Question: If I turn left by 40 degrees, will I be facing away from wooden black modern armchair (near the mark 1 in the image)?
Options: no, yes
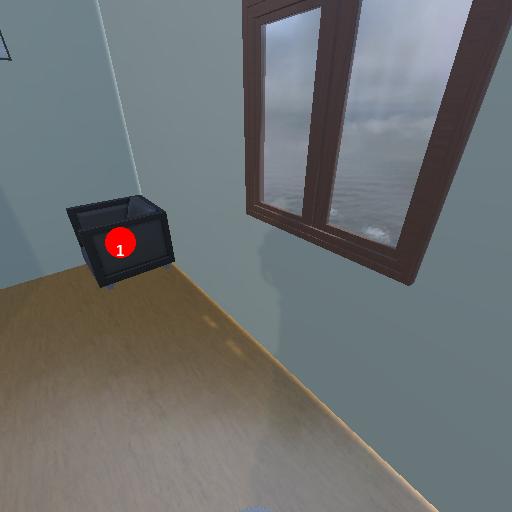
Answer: no